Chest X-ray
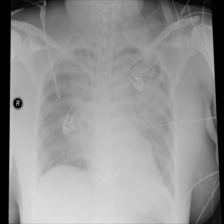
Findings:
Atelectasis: negative
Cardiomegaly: negative
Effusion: negative
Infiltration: negative
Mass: negative
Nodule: negative
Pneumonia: negative
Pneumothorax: negative
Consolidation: negative
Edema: negative
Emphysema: negative
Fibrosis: negative
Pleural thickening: negative
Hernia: negative